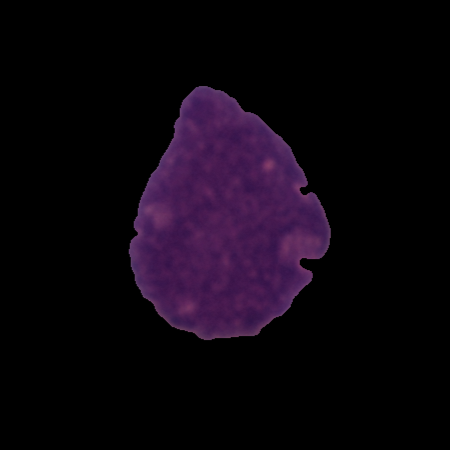
Label: cancer